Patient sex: M
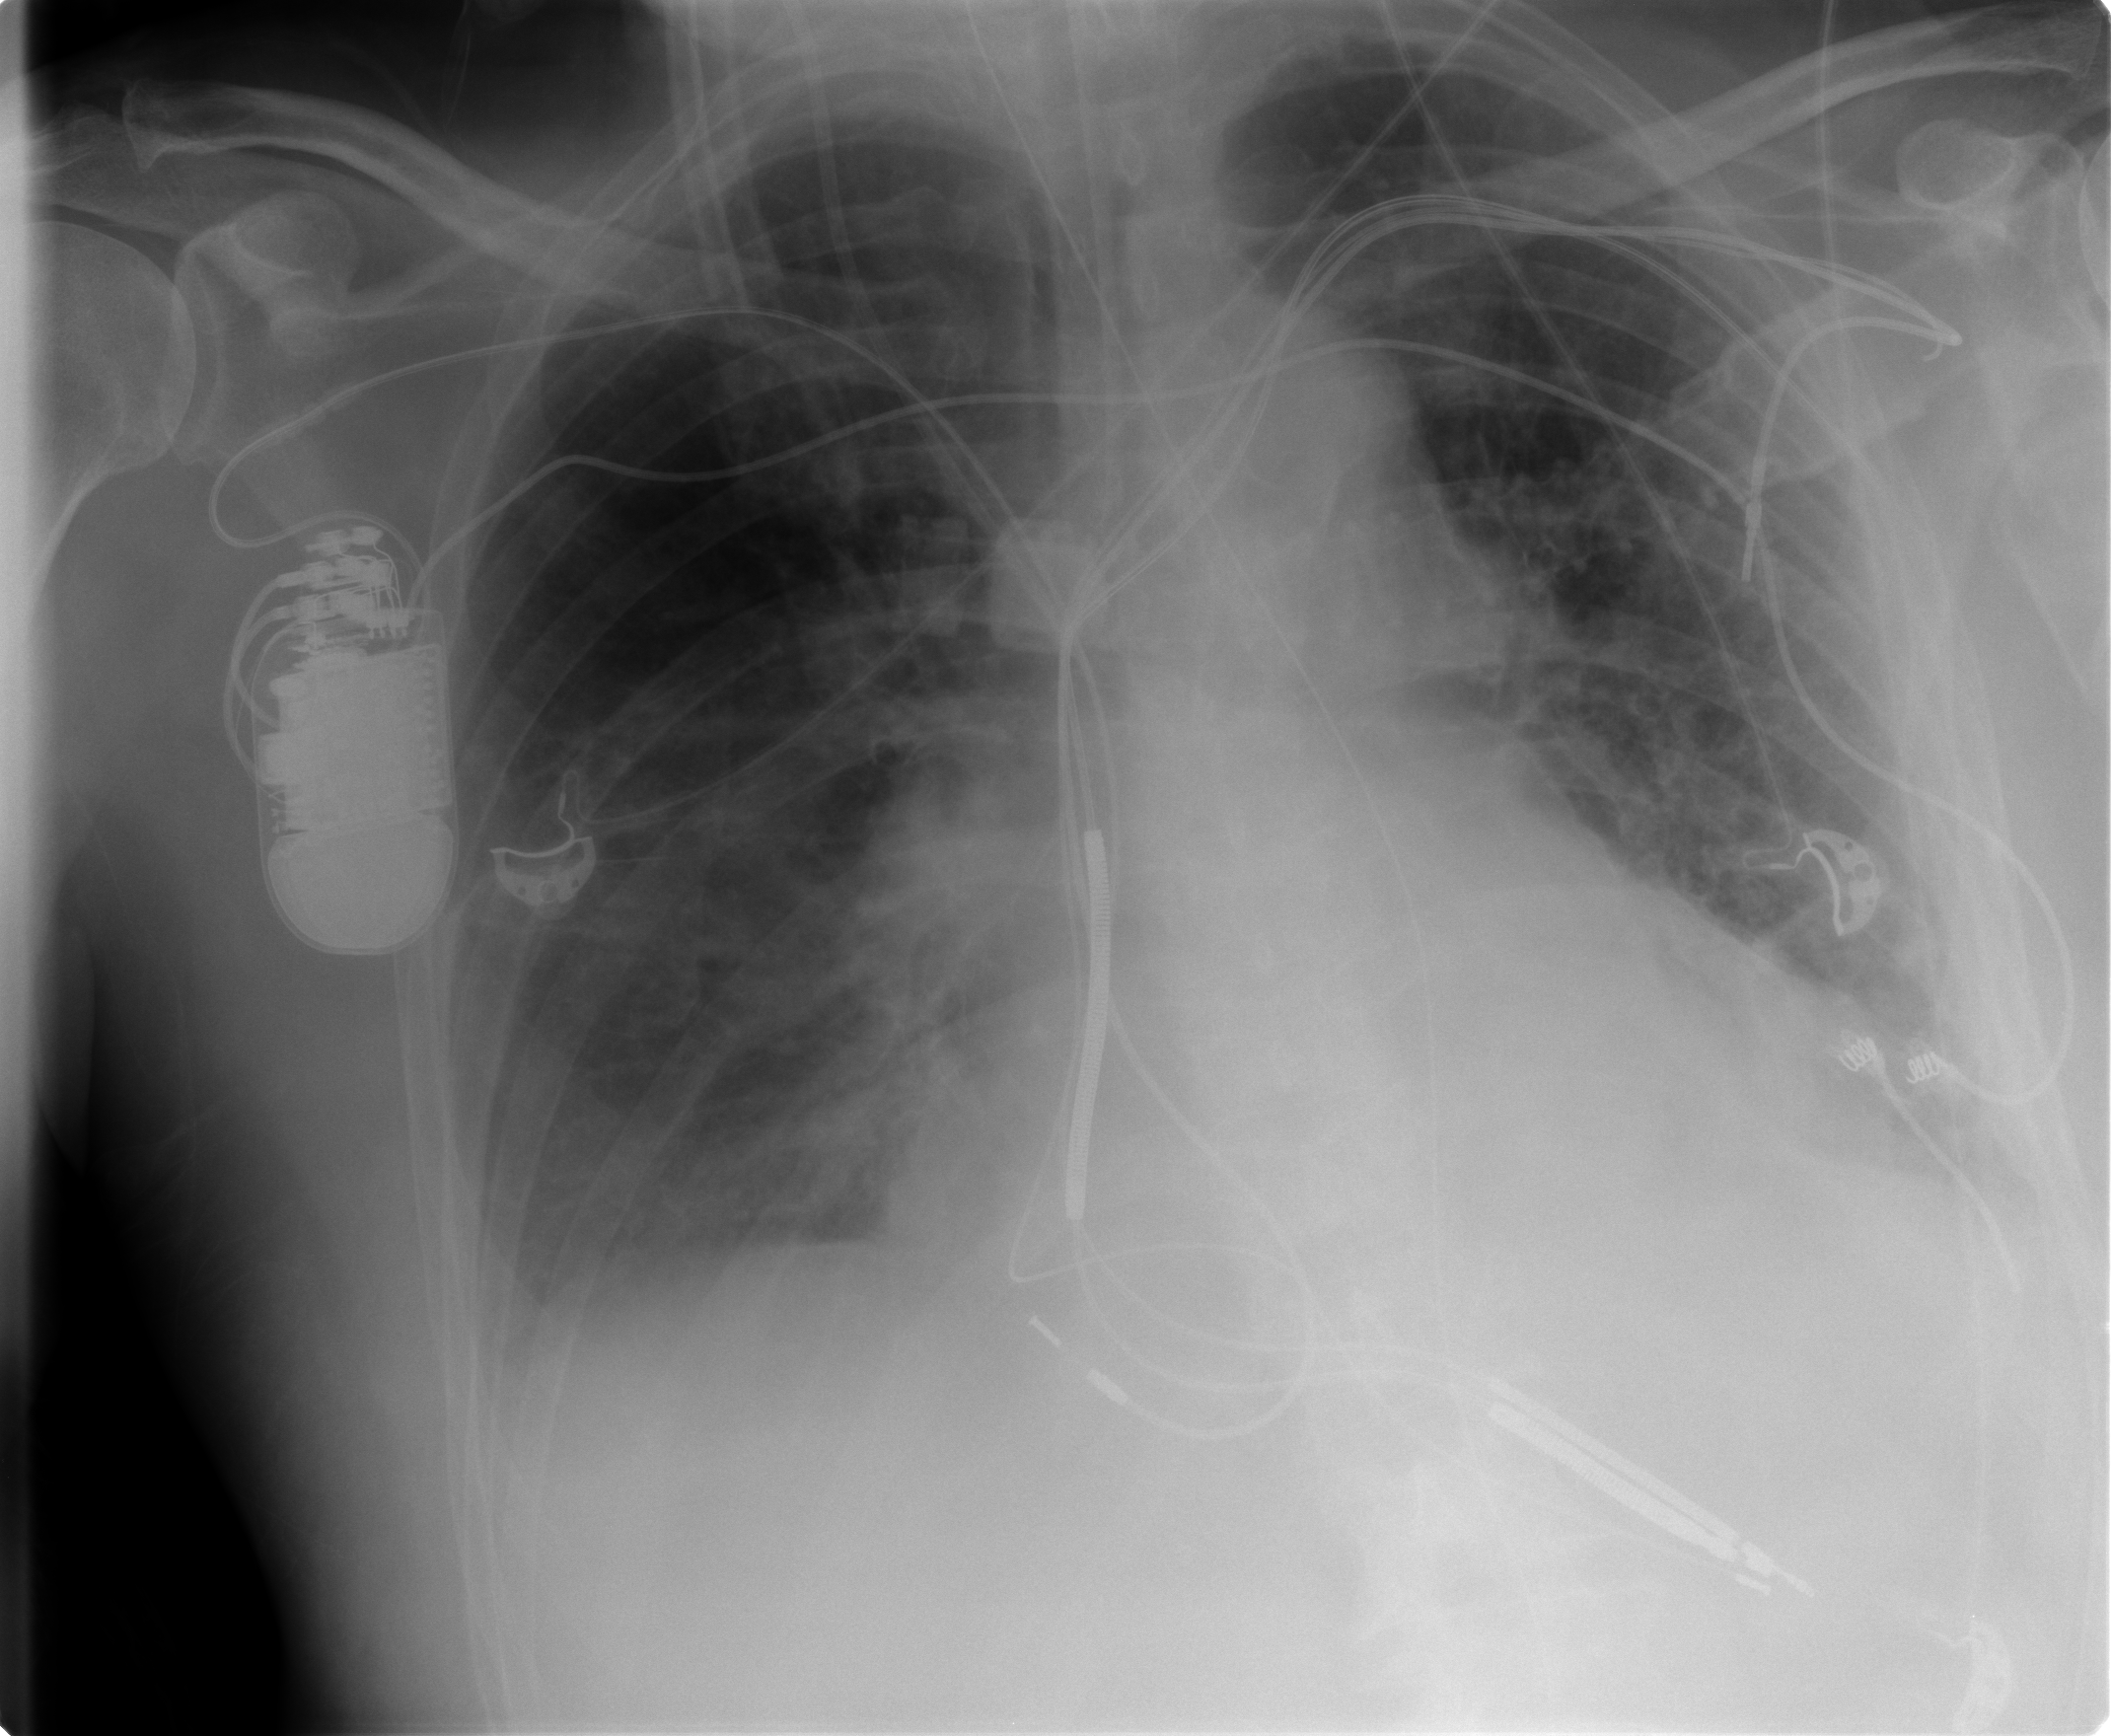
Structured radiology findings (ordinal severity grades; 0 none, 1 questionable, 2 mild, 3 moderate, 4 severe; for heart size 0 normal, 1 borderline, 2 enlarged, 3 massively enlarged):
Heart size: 2
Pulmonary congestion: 2
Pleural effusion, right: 2
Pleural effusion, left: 2
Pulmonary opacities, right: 2
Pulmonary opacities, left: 2
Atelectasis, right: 3
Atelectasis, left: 2